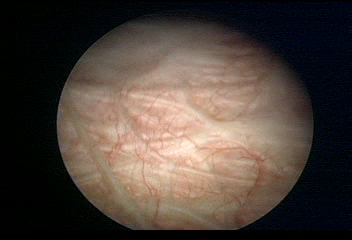
Modality: WLC
Class: Normal mucosa
Bladder cancer association: No